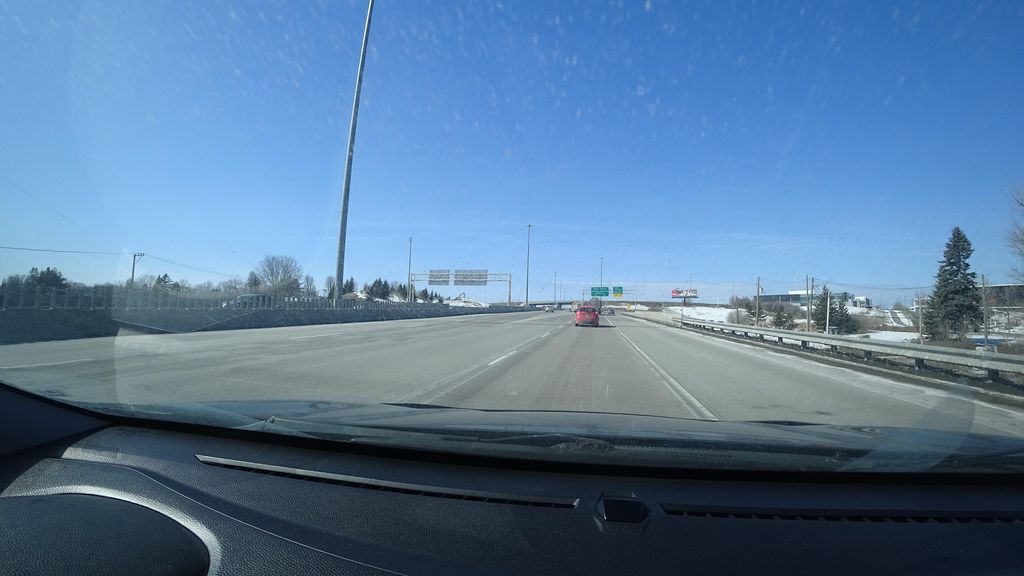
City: quebec_city